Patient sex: M
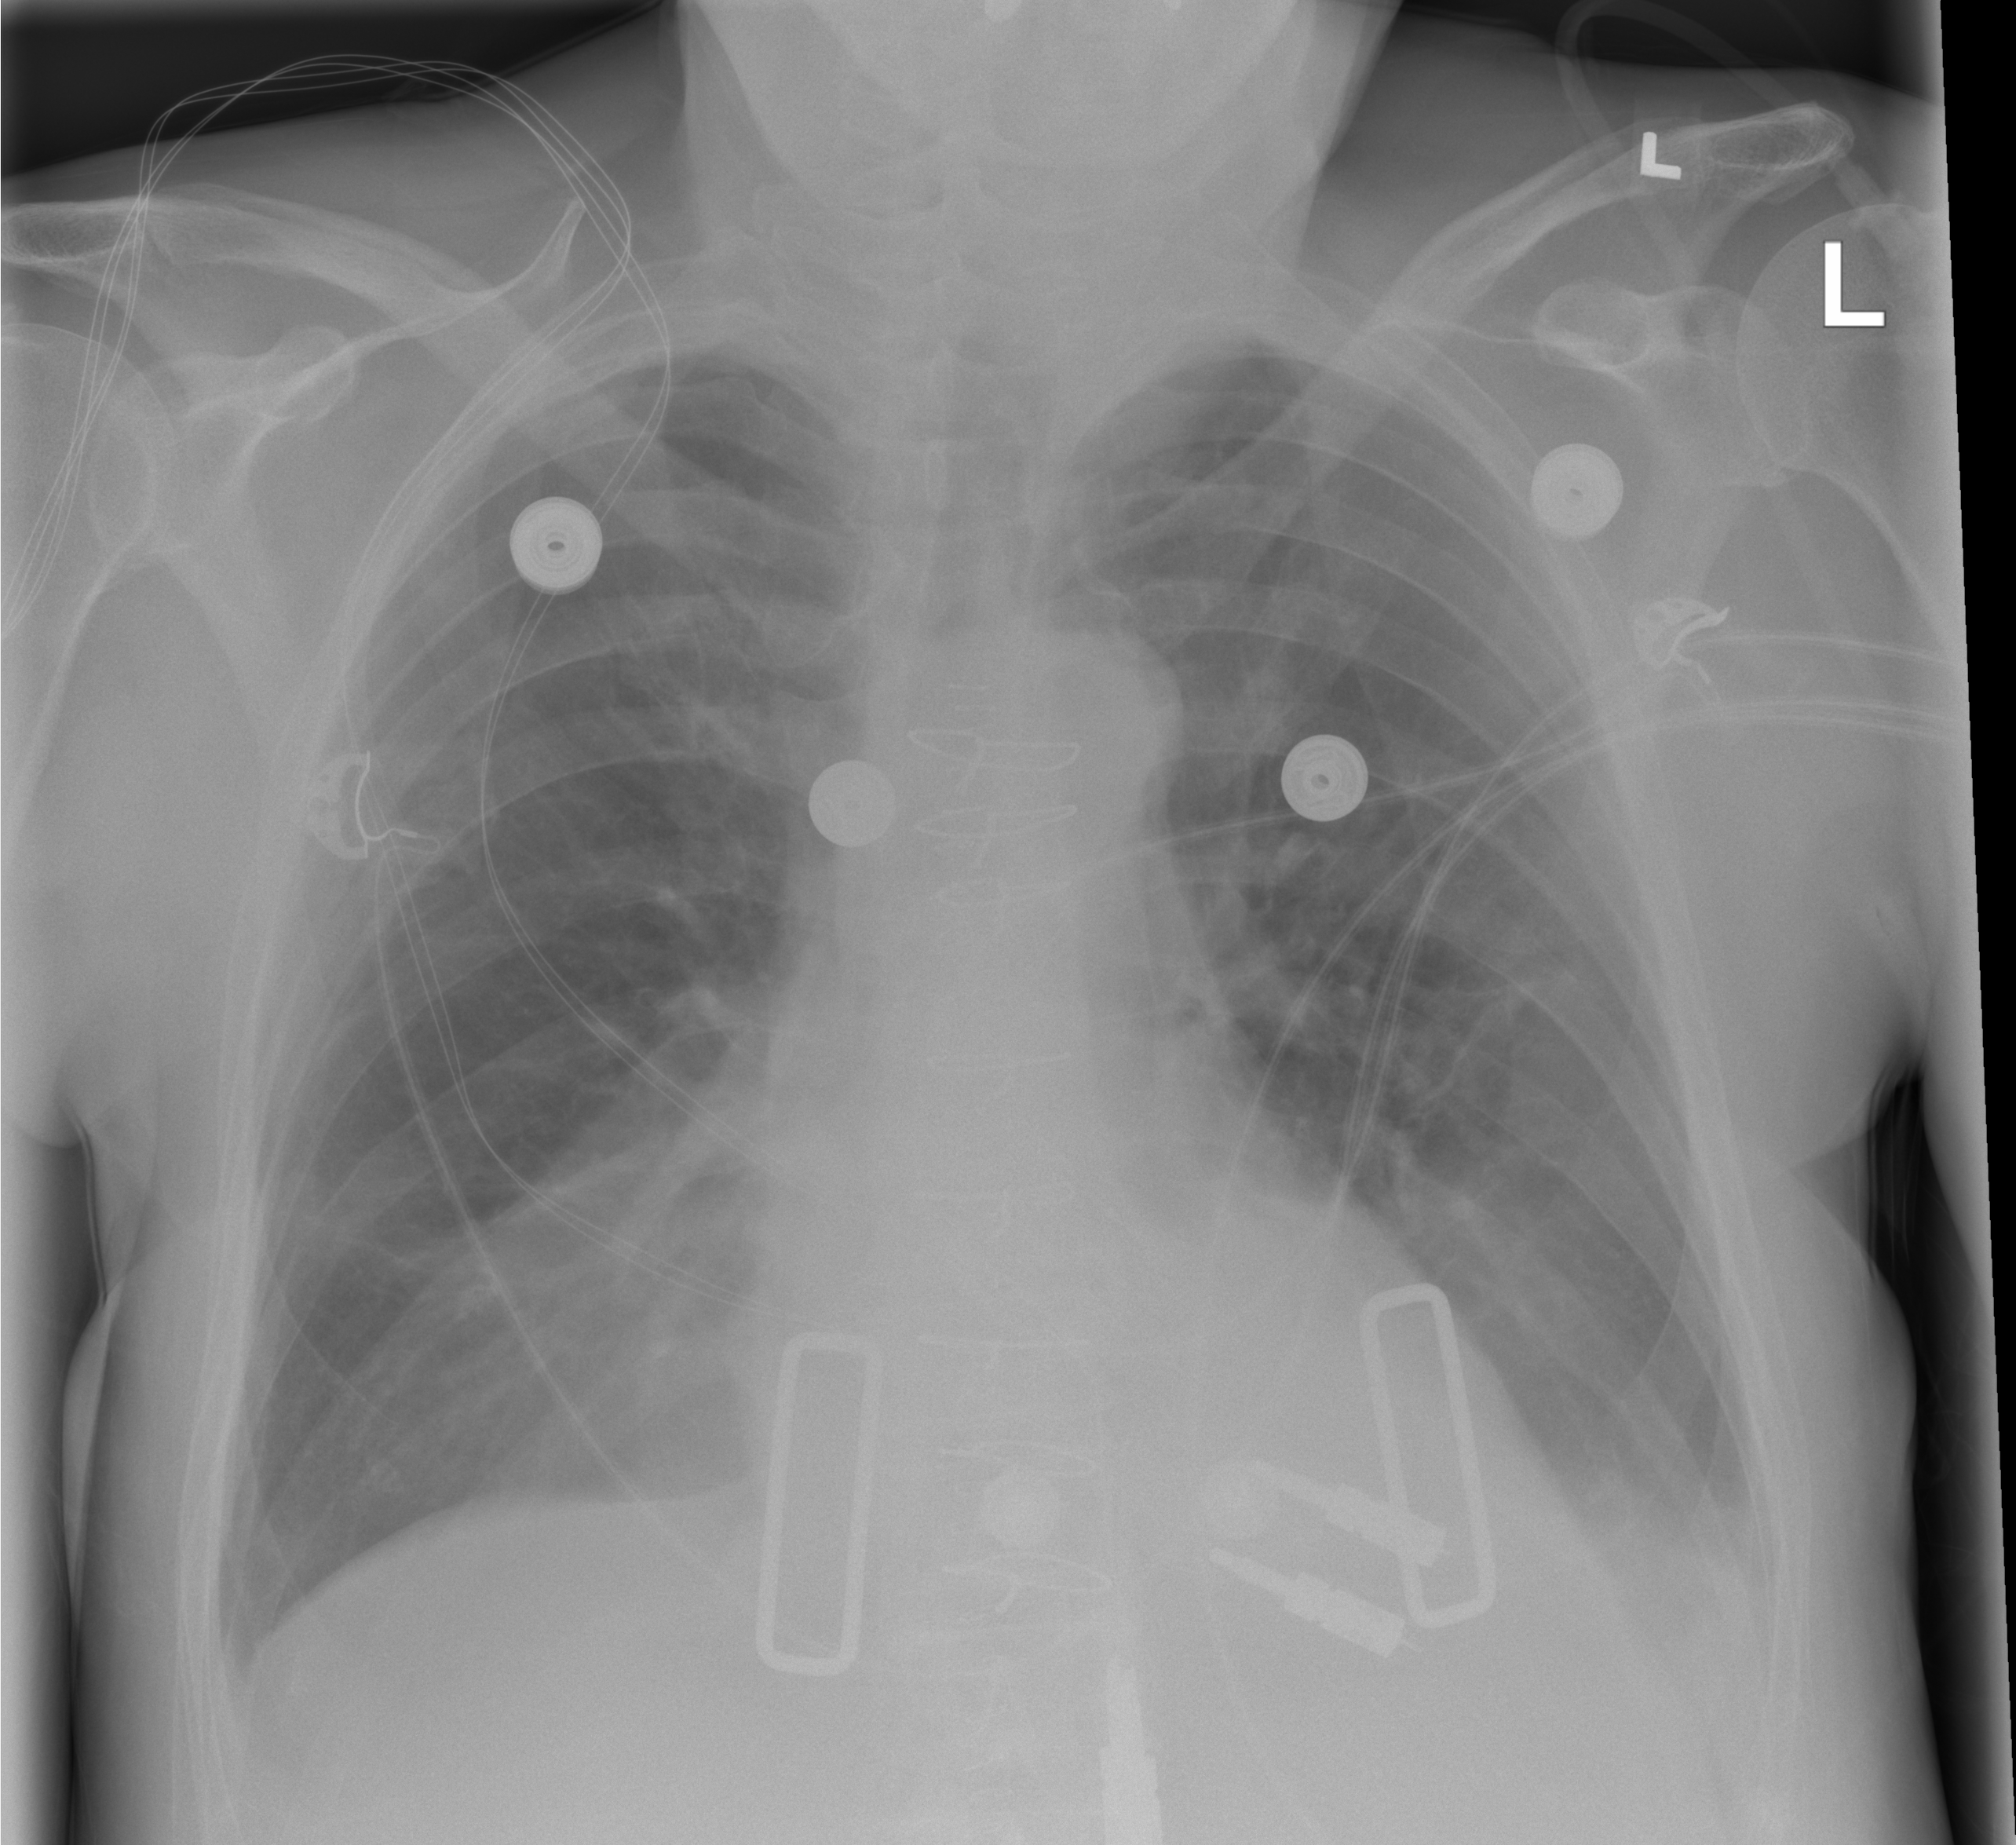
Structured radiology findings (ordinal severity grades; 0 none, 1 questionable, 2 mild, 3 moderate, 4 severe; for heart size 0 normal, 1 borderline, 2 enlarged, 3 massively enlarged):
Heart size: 0
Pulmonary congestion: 0
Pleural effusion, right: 1
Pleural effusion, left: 1
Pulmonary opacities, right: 0
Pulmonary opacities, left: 0
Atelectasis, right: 2
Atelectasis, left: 1